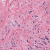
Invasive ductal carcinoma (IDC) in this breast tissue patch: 1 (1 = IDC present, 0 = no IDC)